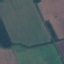
Land use / land cover: AnnualCrop